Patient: sex F, age 62
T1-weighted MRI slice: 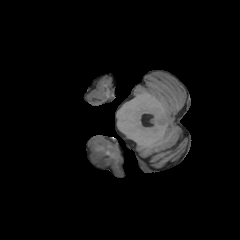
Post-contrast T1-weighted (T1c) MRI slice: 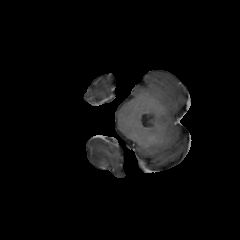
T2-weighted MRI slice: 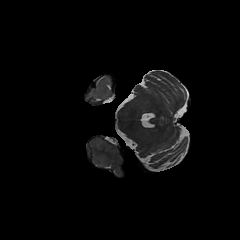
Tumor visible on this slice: yes
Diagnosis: Glioblastoma, IDH-wildtype
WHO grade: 4